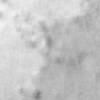
Label: no_change